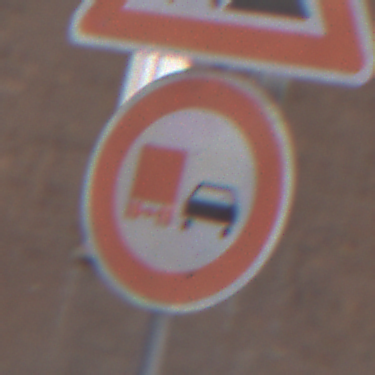
Verkehrszeichen: UeberholverbotKraftfahrzeuge
Zusatzzeichen oben: Arbeitsstelle
Umgebung: Outdoor, Urban
Tageszeit: MorningAfternoon
Wetter: Overcast
Licht: Natural
Jahreszeit: NotSpecified
Kontrast: LowContrast